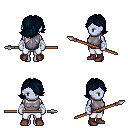
a pixel art fantasy rpg character, female body template, dark elf, purple skin, steel chest armor, white pants, raven swoop hairstyle, white cloth bandages, maroon shoes, spear, four views (front, back, left, right), 2x2 character sprite sheet, small pixel art, hard edges, no anti-aliasing